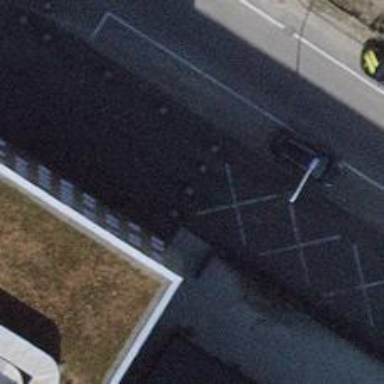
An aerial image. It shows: Concrete bollard serving as barrier.